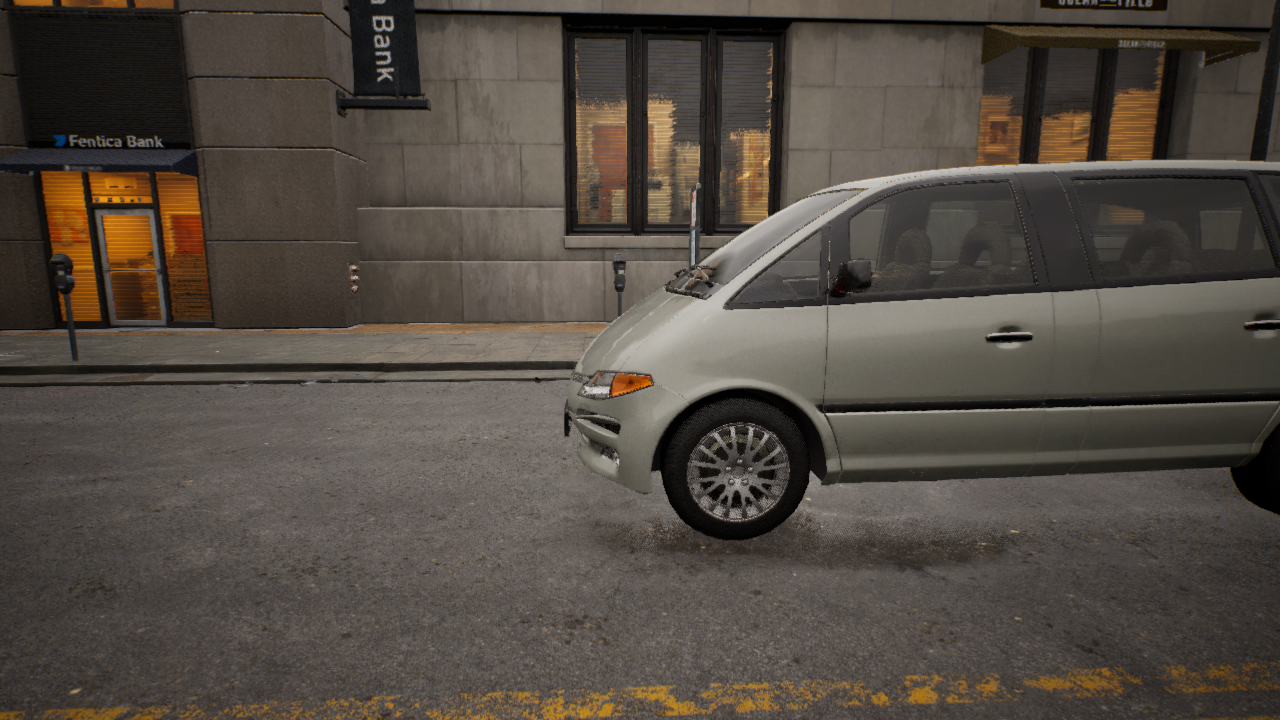
Venue: downtown
Lighting: golden hour
Vehicle rig: minivan